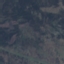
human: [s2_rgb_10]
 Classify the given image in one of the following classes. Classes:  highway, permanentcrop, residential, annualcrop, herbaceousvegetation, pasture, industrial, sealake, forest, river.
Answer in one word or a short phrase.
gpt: HerbaceousVegetation